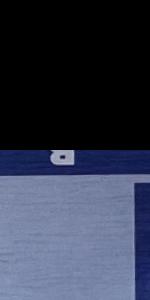
Label: Empty